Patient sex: M
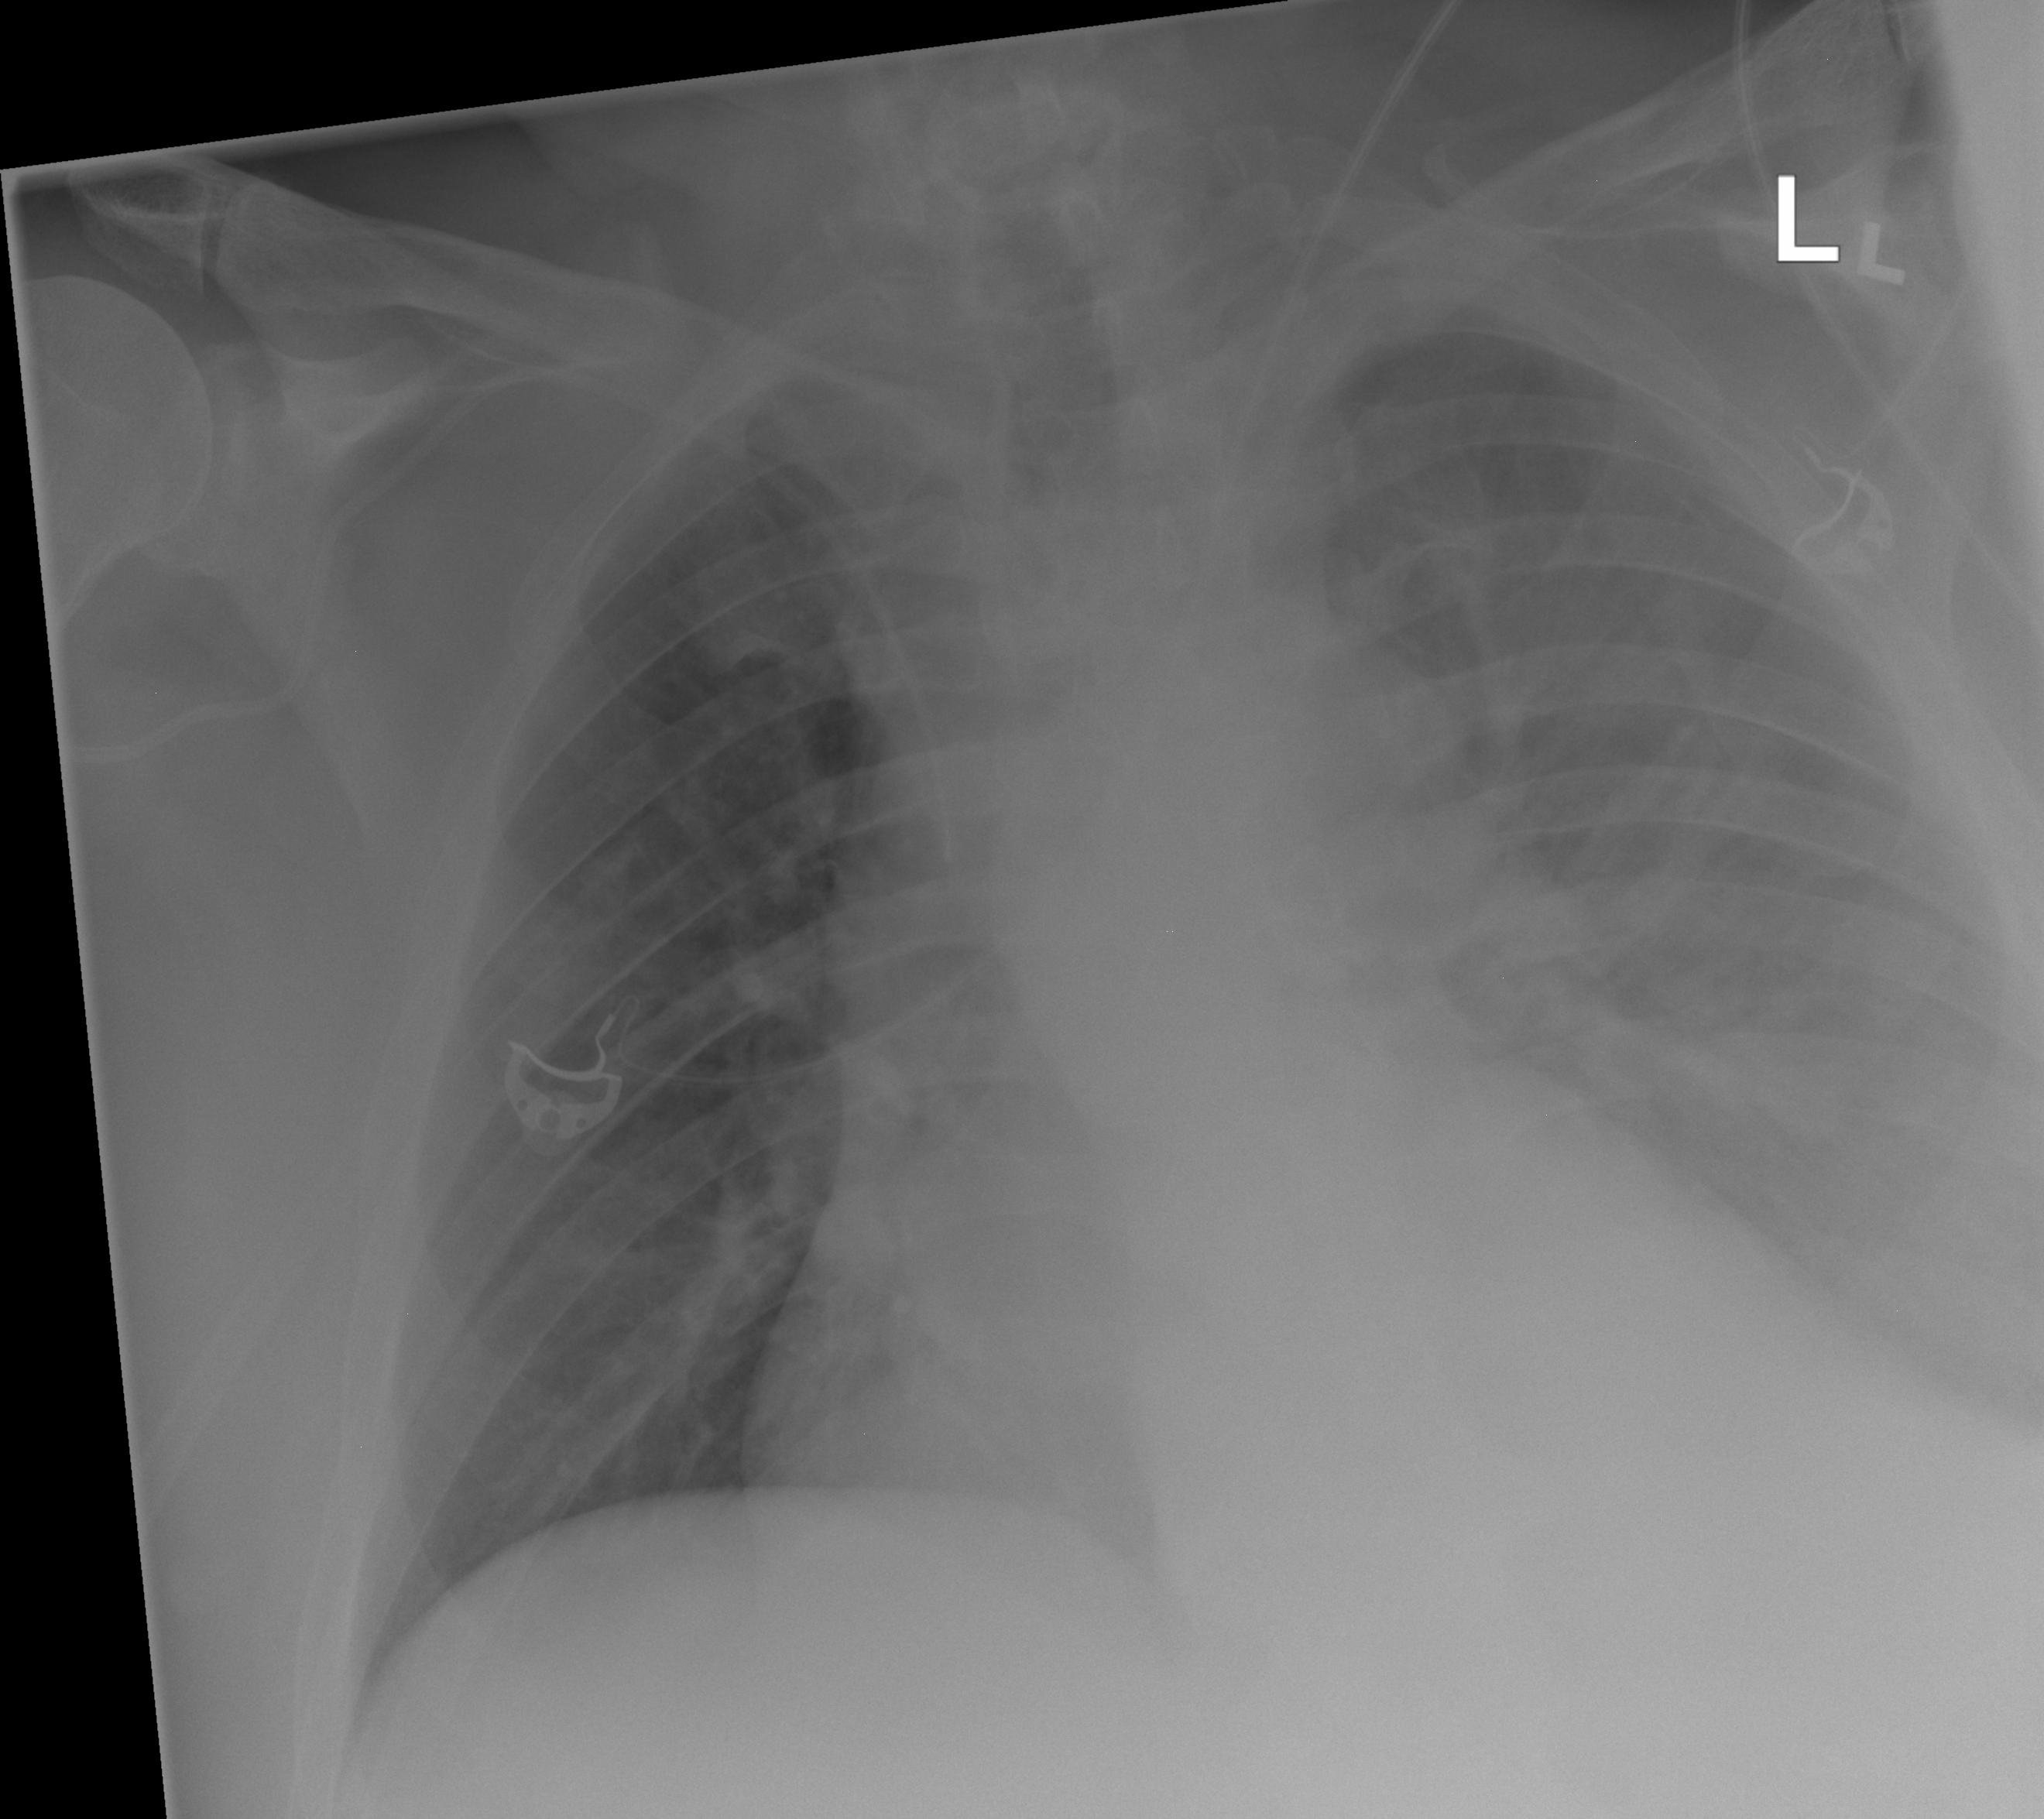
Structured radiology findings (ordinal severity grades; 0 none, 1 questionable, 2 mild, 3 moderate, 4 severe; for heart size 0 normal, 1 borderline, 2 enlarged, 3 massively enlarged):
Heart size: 2
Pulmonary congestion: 0
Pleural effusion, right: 0
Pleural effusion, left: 3
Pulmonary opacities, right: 0
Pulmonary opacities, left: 0
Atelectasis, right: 0
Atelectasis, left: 2